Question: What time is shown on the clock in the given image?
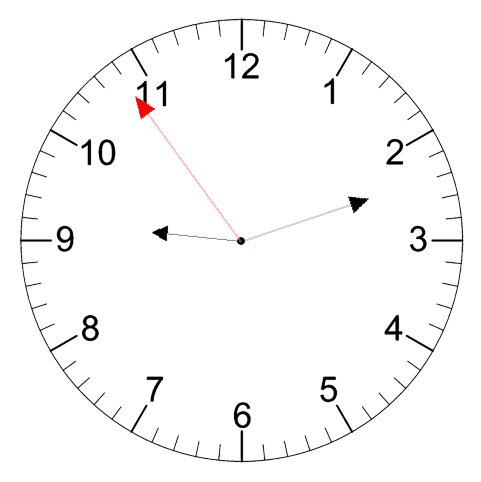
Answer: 09:11:54